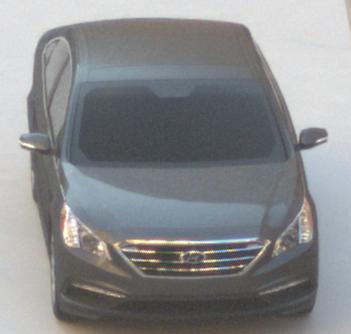
Make: Hyundai
Model: Sonata
Detailed model: Gen. 7
Model produced from: 2015
Model produced until: 2017
Doors: 4
Color: gray
Road condition: dry road
Daytime: morning or afternoon
Contrast: low contrast